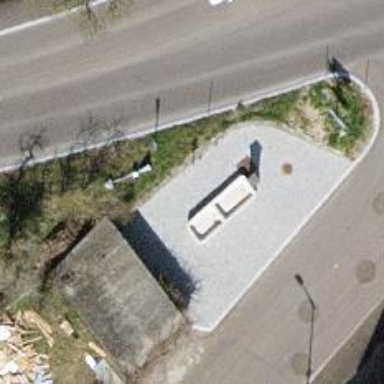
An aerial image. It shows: Fountain.